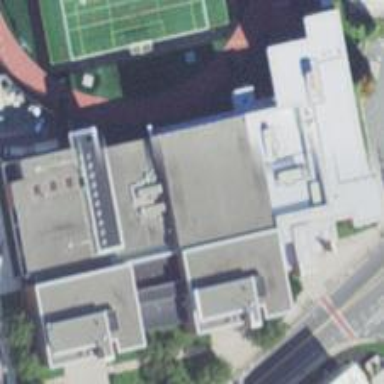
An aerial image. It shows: School building.